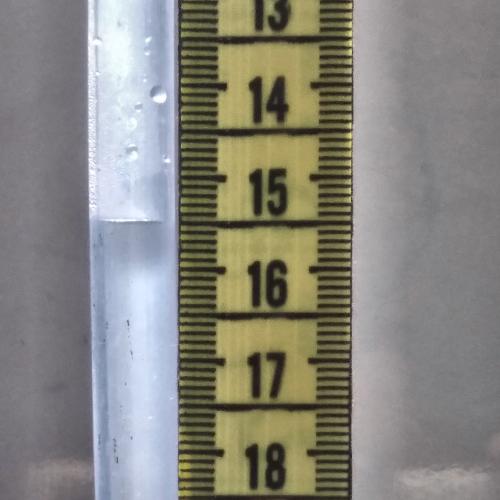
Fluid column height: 15.5 cm